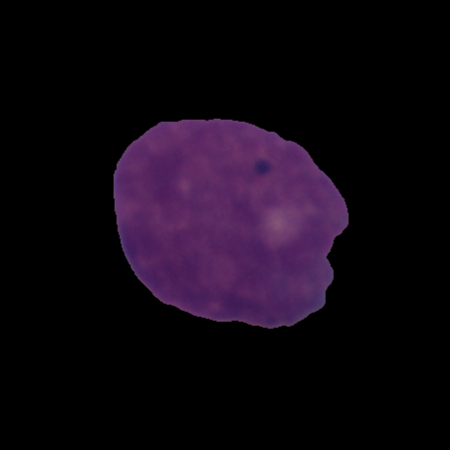
Label: cancer